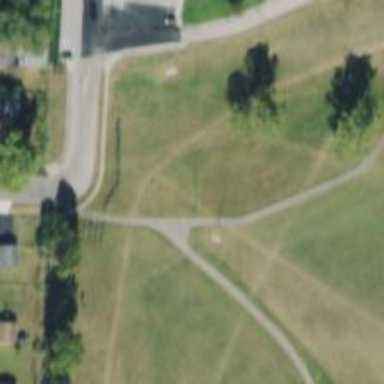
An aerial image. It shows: Disc golf hole.